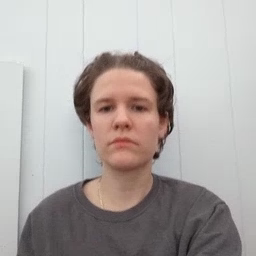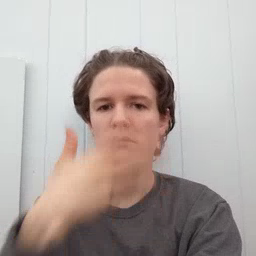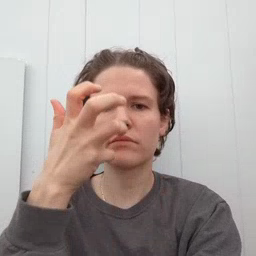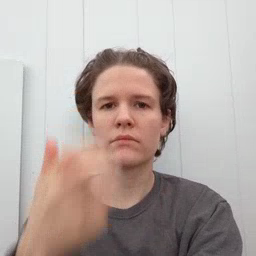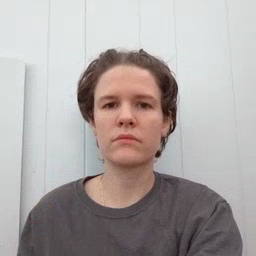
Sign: mad